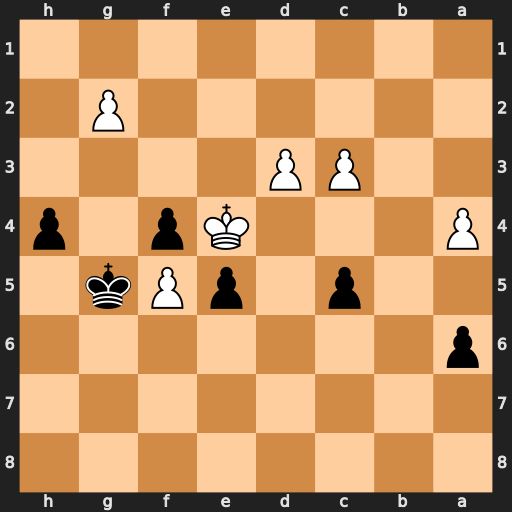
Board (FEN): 8/8/p7/2p1pPk1/P3Kp1p/2PP4/6P1/8
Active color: b
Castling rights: -
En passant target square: -
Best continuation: a5 Kxe5 h3 gxh3 f3